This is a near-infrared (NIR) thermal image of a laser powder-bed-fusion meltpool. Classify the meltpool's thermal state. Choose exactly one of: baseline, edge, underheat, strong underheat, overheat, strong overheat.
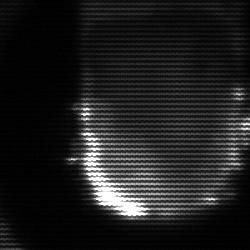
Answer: baseline